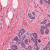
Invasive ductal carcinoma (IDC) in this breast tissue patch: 0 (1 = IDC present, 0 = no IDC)